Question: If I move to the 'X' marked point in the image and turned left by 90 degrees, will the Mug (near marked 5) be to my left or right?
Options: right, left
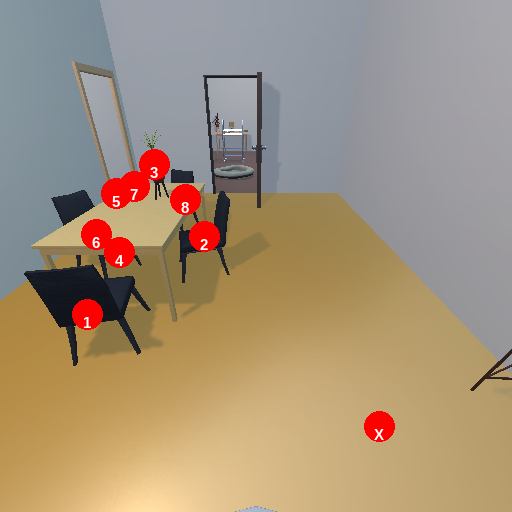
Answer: right